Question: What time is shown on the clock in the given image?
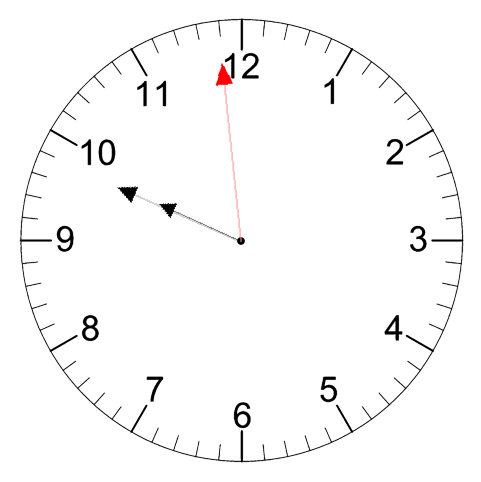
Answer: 09:48:59